Question: I am wondering if it is possible to have a modal dialog (like JQuery) by clicking Edit button on a asp.net built in gridview control. If yes, can anymore point me out the brief process of how it could be done. Please see the picture below for clarification.
Thanks.

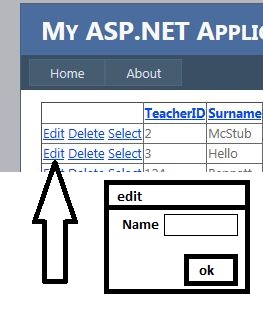
Answer: I see few ways to do that:
Using 'OnEditCommand' property (assuming you are using '<asp:EditCommandColumn' to draw that edit link):
You can show popup using serverside handler (for instance, popup included into ajaxcontroltoolkit.dll which allows to show popup from serverside easily on page reload)
Another option:
Make your own column with edit link for each item. It can have OnClientClick handler which will open jQuery popup directly on client (but you will need to get row info for current line from server somehow: with your own ajax call or, suppose it will be better, using webservice with webmethod)
Second option could be modified: instead of creating own column, you may add click even handler with that same jquery on default edit link with return false, so it will prevent form submition.
I never did something like this personally and even newer saw implementations of such thing, but I would select some option from those listed above. I do not think that there is some really simply, built in way of doing that.
Here is an example of opening popup with own edit button and modalpopupextender from ajax control toolkit (similar like in my first option except that they are using own edit button, which I think could be easily replaced by default one and OnEditCommand even handler) :
<URL>